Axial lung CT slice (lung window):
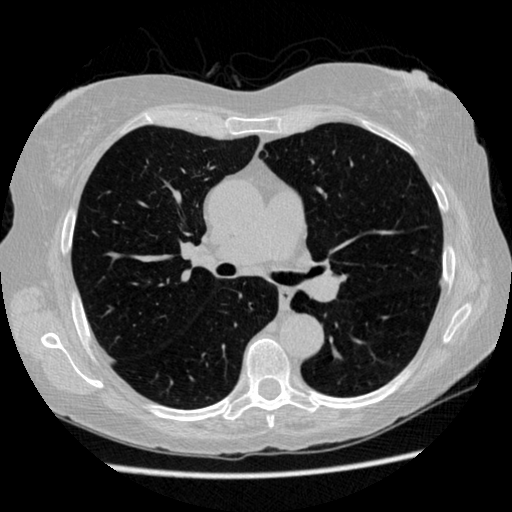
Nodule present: no